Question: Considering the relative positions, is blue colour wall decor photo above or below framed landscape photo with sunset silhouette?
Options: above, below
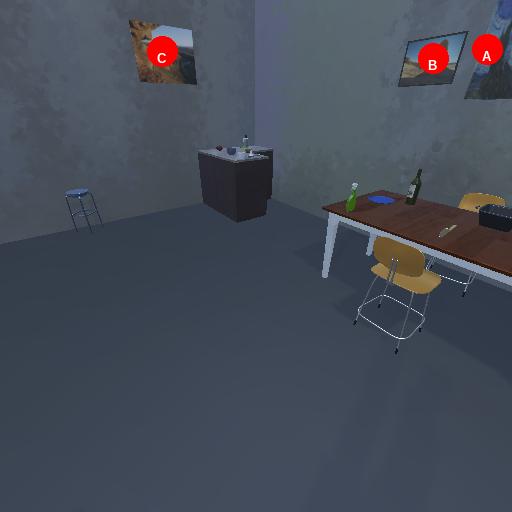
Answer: above